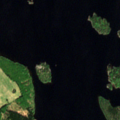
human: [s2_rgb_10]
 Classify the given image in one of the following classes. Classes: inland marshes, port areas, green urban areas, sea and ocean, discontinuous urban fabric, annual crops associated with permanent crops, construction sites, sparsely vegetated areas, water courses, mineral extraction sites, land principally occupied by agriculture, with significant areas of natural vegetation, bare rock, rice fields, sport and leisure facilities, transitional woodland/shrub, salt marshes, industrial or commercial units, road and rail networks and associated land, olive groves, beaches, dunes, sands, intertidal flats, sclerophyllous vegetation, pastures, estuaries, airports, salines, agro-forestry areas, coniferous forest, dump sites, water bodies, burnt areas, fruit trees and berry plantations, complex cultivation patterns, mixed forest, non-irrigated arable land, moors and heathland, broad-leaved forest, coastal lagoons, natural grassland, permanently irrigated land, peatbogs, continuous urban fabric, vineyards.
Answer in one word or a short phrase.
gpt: mixed forest, water bodies